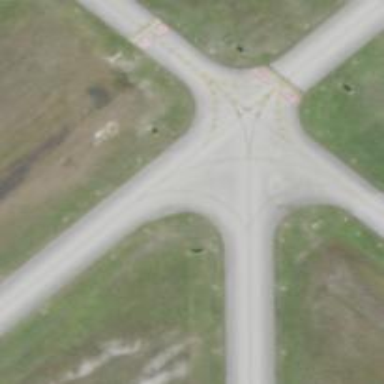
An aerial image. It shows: Image of taxiway at airport.